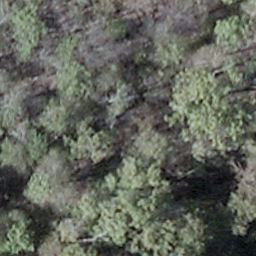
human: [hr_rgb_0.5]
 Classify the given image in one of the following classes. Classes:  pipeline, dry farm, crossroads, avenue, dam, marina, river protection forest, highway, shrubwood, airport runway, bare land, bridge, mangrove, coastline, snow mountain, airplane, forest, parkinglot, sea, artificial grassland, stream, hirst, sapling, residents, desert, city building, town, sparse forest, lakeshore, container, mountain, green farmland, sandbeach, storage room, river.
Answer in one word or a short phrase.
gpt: shrubwood